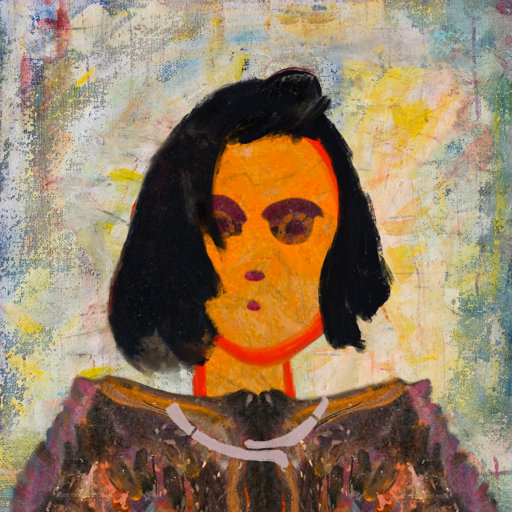
Background: Irani, Head And Neck Front: Sisters, Face Front: Doll, Bust: Gypsy_Queen, Hair Front: Mosgoul, Head Accessory: Blank, Second Necklace: Blank, Necklace: Hypocrite_2, Baby: Blank